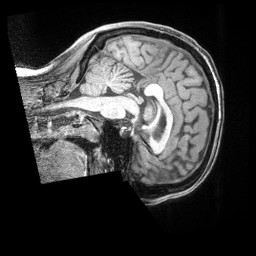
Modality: T1w
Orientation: sagittal
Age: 35
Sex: female
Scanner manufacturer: siemens
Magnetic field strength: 3 T
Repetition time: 2 s
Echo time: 0.00211 s